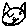
Label: cat